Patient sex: M
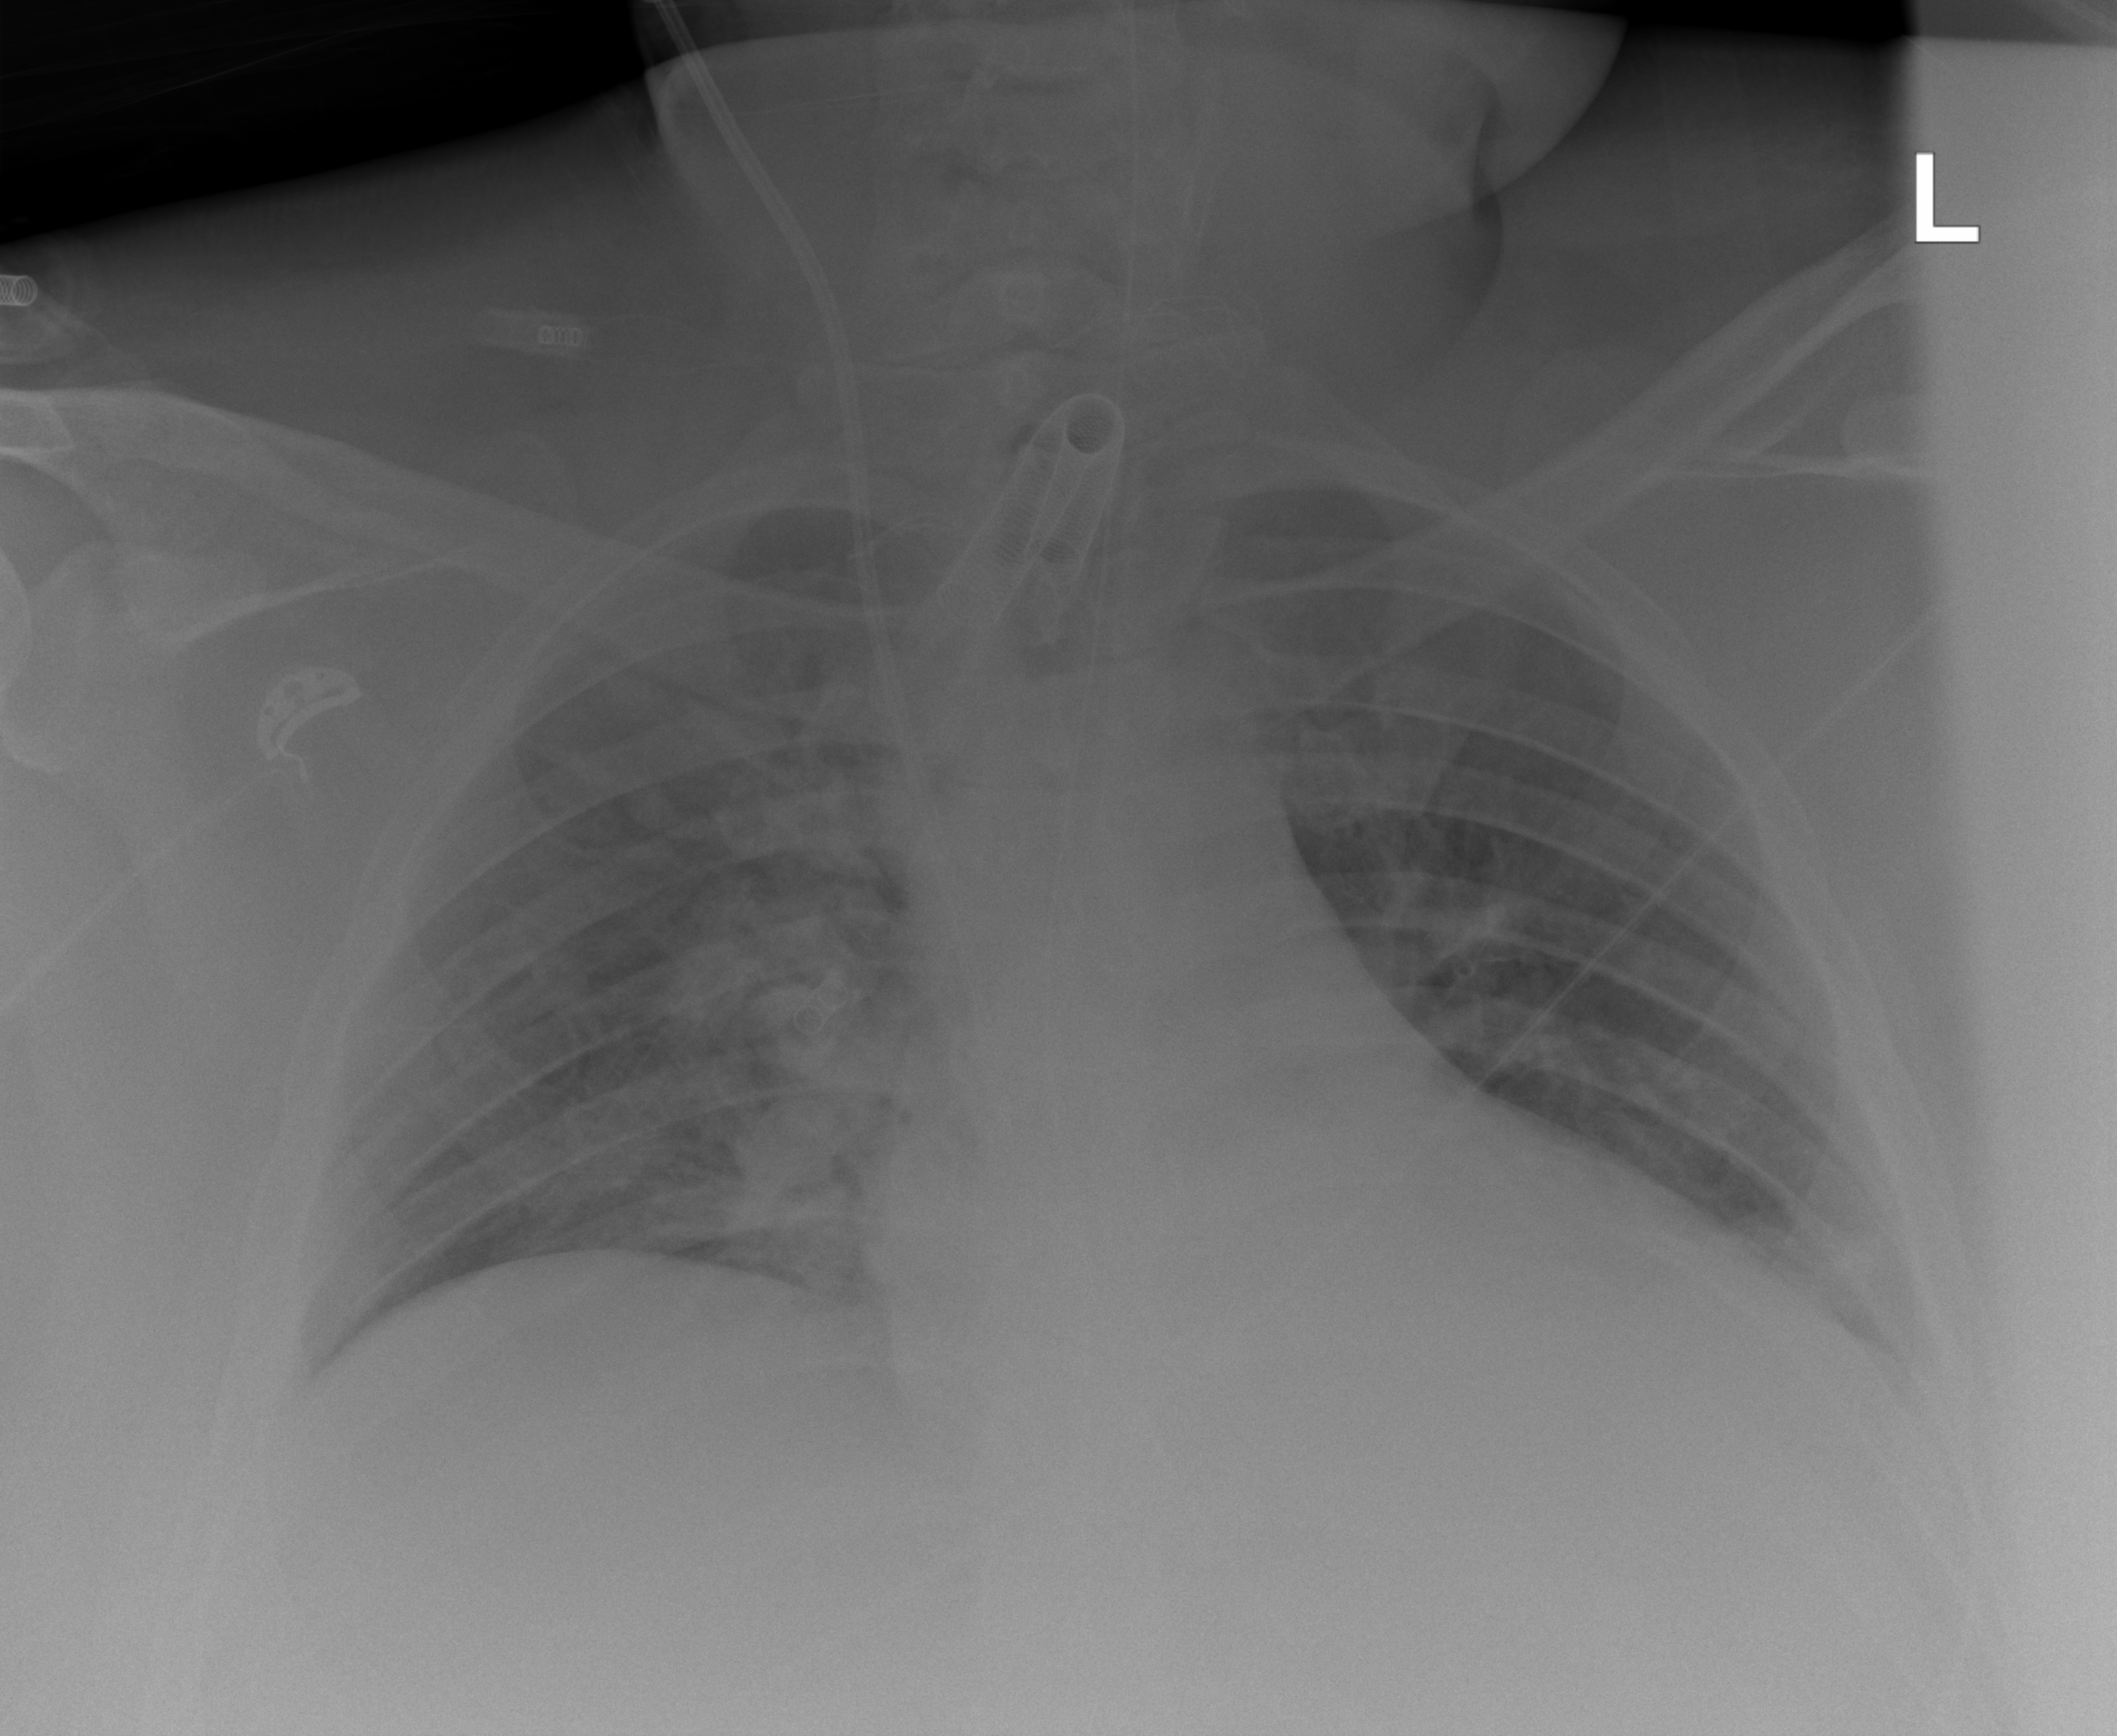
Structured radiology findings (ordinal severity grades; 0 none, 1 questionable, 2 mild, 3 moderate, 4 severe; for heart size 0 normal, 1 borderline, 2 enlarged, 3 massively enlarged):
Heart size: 2
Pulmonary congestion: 2
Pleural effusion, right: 1
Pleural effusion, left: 2
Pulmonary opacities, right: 0
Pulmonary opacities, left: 0
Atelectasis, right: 2
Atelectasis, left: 2